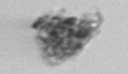
Label: detritus